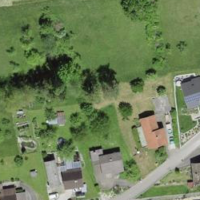
EUNIS habitat code: 25
Species observed at this site:
Himantoglossum hircinum